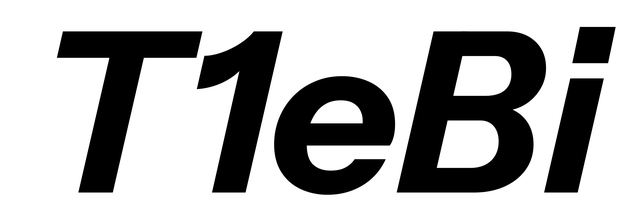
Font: InstrumentSans-Italic_Bold_Italic